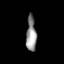
Tissue: lung
Cell type: Endothelial cells
Senescence score: 0.8476
Nuclear area (px): 352
Mean DAPI intensity: 144.08